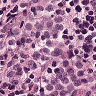
Metastatic tissue present: yes